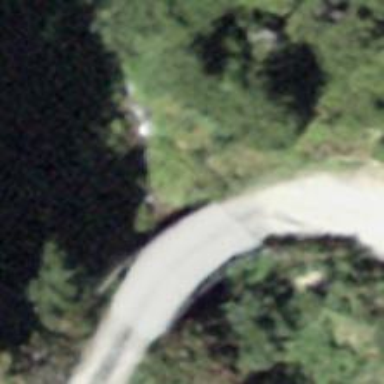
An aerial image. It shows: Track road on bridge with grade 1 tracktype.